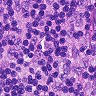
Metastatic tissue present: no